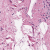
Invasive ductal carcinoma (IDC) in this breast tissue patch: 0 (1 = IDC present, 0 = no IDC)